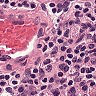
Metastatic tissue present: no